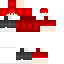
A male human skin with dark skin, wearing brown helmet dressed in a red hoodie and red pants, featuring a closed mouth.